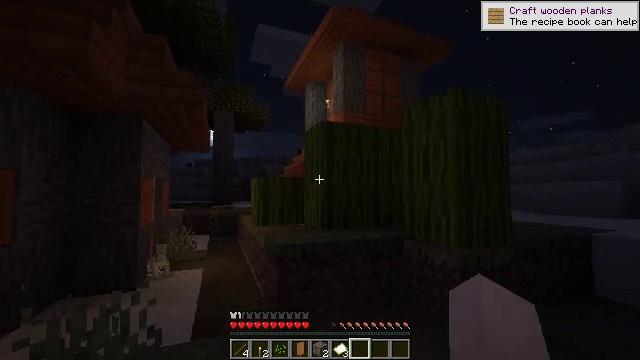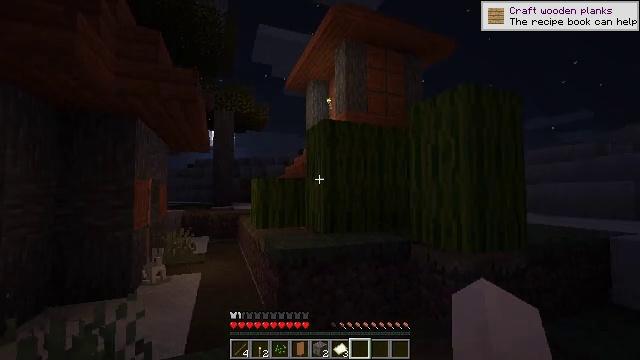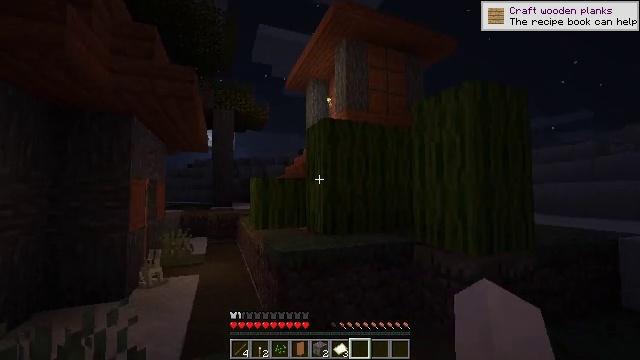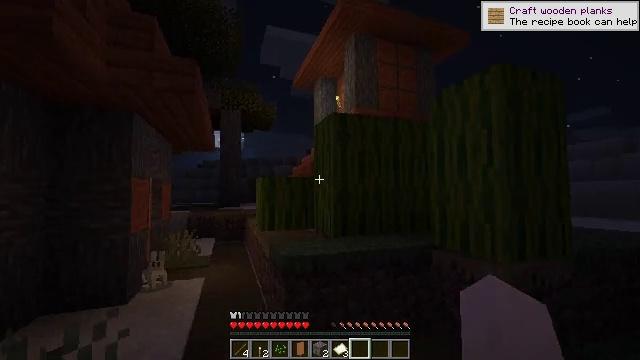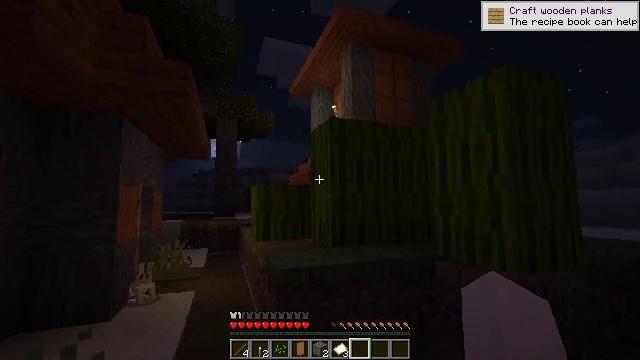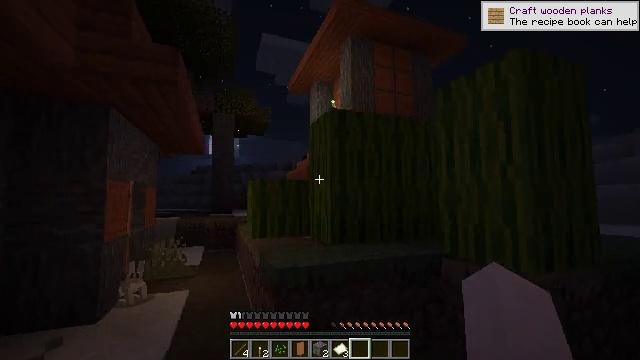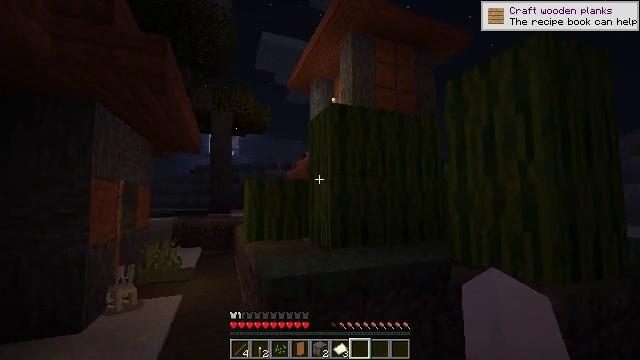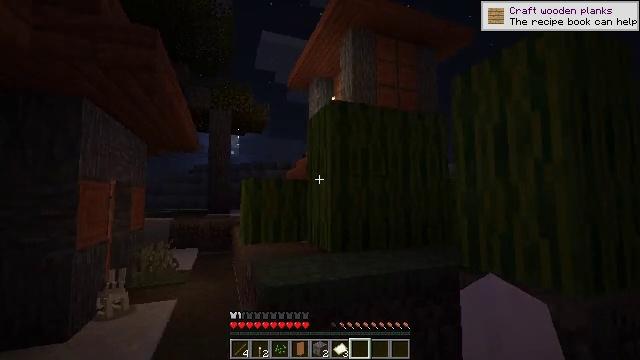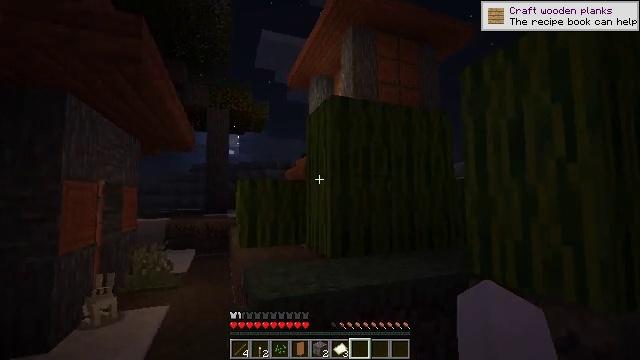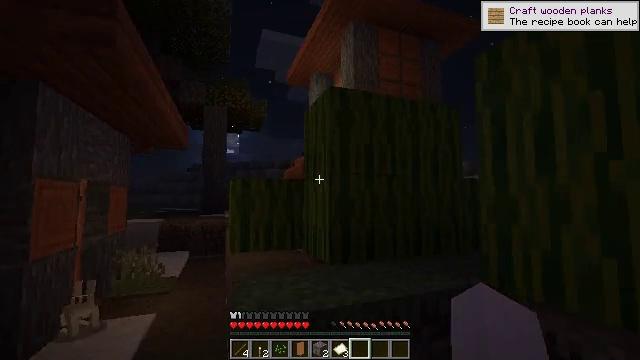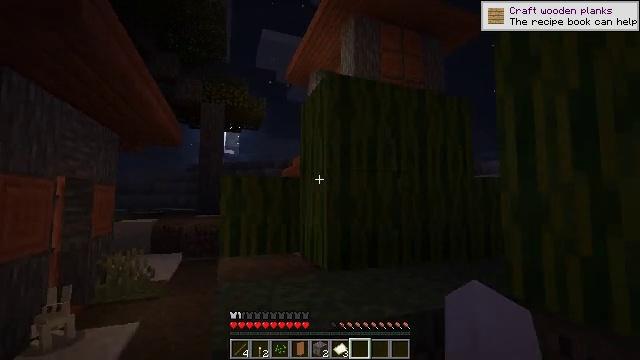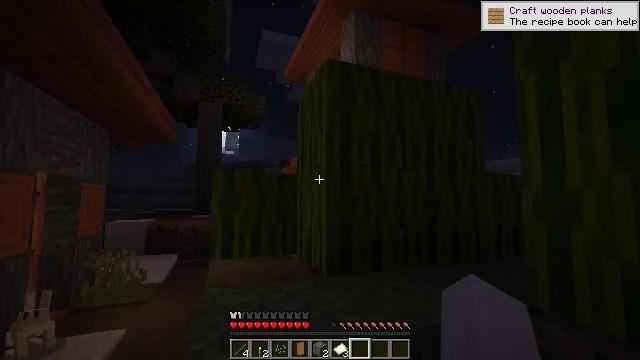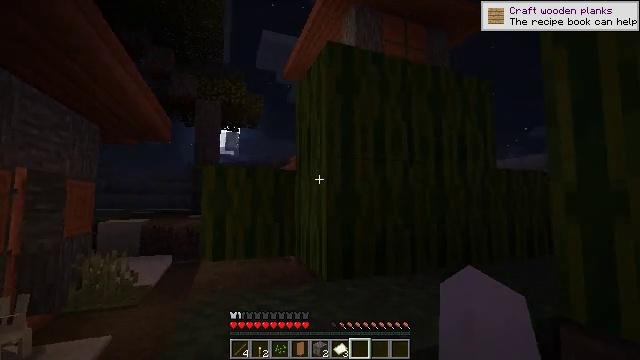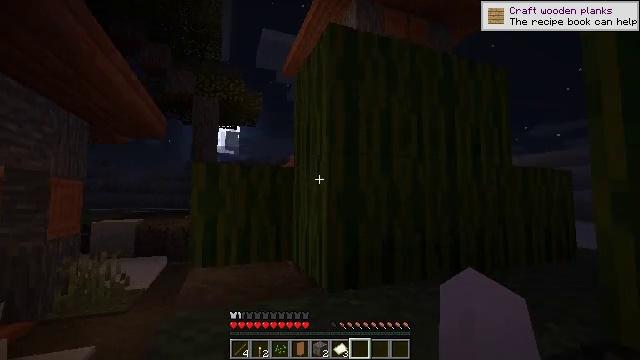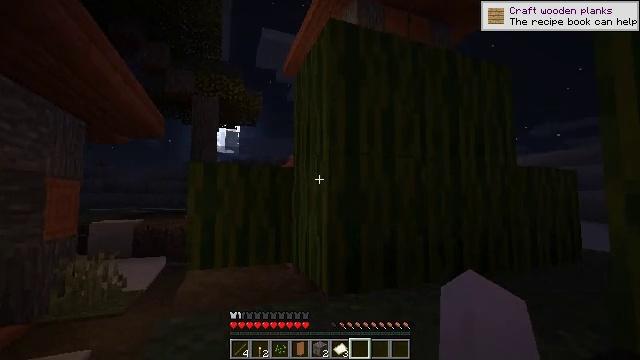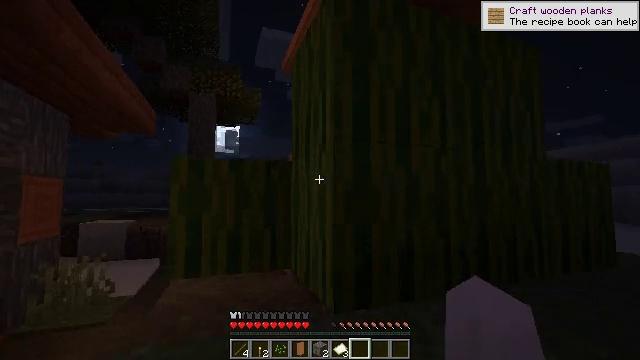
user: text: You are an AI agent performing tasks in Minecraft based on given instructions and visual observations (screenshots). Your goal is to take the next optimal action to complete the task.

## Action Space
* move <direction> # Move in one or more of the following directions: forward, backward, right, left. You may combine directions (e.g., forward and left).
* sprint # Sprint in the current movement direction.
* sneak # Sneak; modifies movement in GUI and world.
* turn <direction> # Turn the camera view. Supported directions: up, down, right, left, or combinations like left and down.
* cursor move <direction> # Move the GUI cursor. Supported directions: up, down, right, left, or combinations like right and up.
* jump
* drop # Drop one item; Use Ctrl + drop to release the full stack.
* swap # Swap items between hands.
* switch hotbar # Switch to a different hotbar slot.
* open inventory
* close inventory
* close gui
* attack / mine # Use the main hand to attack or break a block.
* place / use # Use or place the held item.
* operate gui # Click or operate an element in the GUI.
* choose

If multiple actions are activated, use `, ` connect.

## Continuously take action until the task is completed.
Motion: motion action
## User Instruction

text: Attack the orange bed to pick it up.
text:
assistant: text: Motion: move forward
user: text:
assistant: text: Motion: move forward
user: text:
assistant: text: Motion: move forward, turn left
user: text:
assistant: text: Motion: move forward, turn up
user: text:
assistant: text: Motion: move forward
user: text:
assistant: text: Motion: move forward
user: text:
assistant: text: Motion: move forward
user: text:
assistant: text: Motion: move forward
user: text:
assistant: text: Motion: move forward
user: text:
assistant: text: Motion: move forward
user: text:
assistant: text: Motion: move forward
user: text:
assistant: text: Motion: move forward
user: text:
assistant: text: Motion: move forward
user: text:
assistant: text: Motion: move forward
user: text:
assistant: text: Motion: move forward
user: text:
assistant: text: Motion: move forward, jump
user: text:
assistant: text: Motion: move forward, turn left and down, jump
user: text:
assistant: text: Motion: move forward, turn left and down, jump
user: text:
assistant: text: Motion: move forward, turn left and down, jump
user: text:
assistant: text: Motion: move forward, turn down, jump
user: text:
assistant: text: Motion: move forward, turn down, jump
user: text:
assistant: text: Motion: move forward, turn down
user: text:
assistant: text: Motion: move forward, turn down
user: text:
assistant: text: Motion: move forward, turn down
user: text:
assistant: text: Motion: move forward
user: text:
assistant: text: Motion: move forward
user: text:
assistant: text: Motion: move forward
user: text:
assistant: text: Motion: move forward
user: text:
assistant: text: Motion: move forward
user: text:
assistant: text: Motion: move forward and move left